Question: What is the result of this measurement?
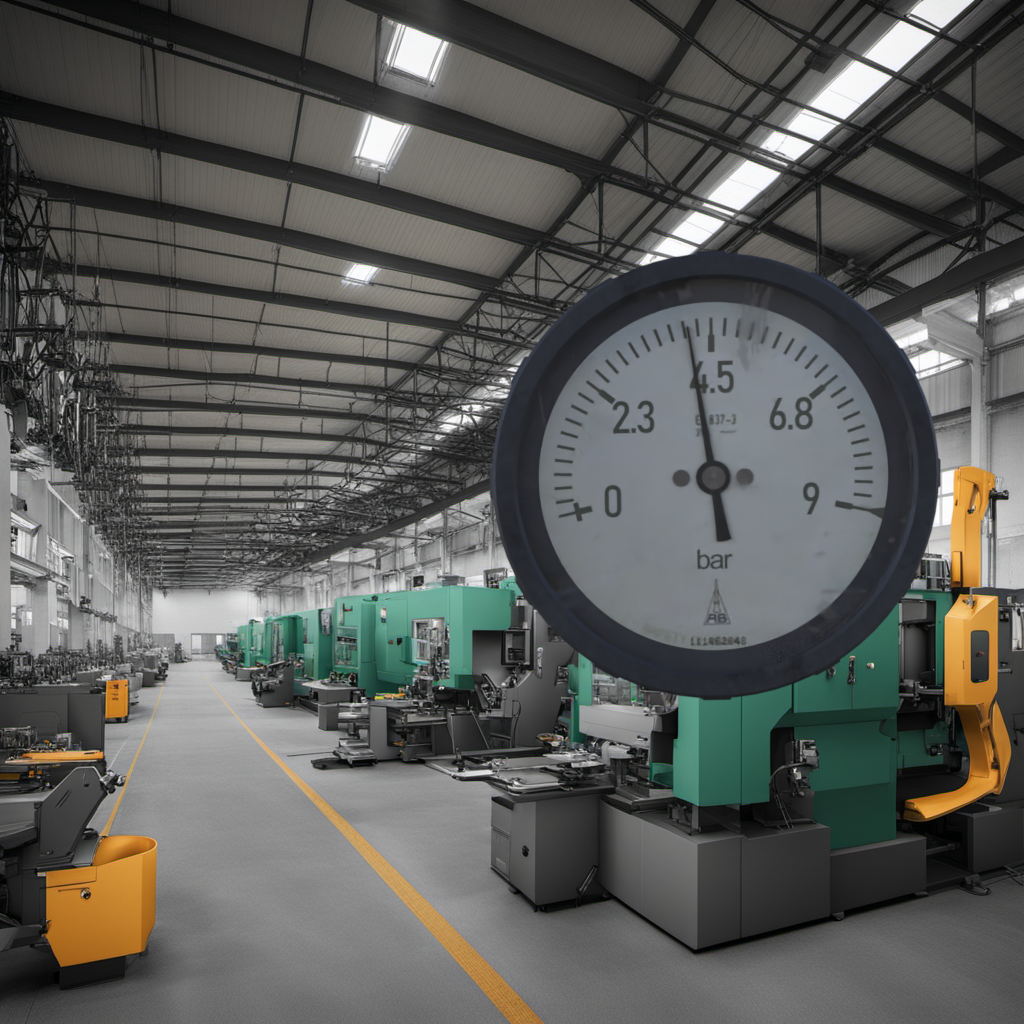
Answer: The result is 4.12
Question: What is the reading range of the measurement in the image?
Answer: The range is from 0 to 9
Question: What is the minimum and maximum value range of the measurement in the image?
Answer: The minimum value is 0 and the maximum value is 9